Interaction volume radius: 10 \u00c5
Interaction volume height: 35 \u00c5
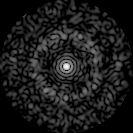
Disorder parameter: 0.8319